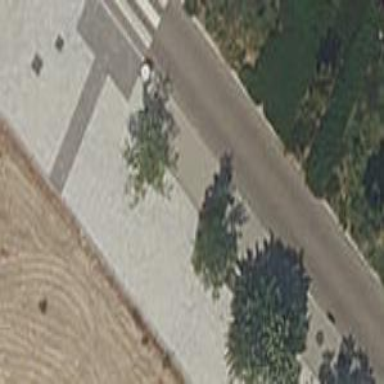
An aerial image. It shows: Street-side parking area.